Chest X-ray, PA view. Patient: 56 years old, sex M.
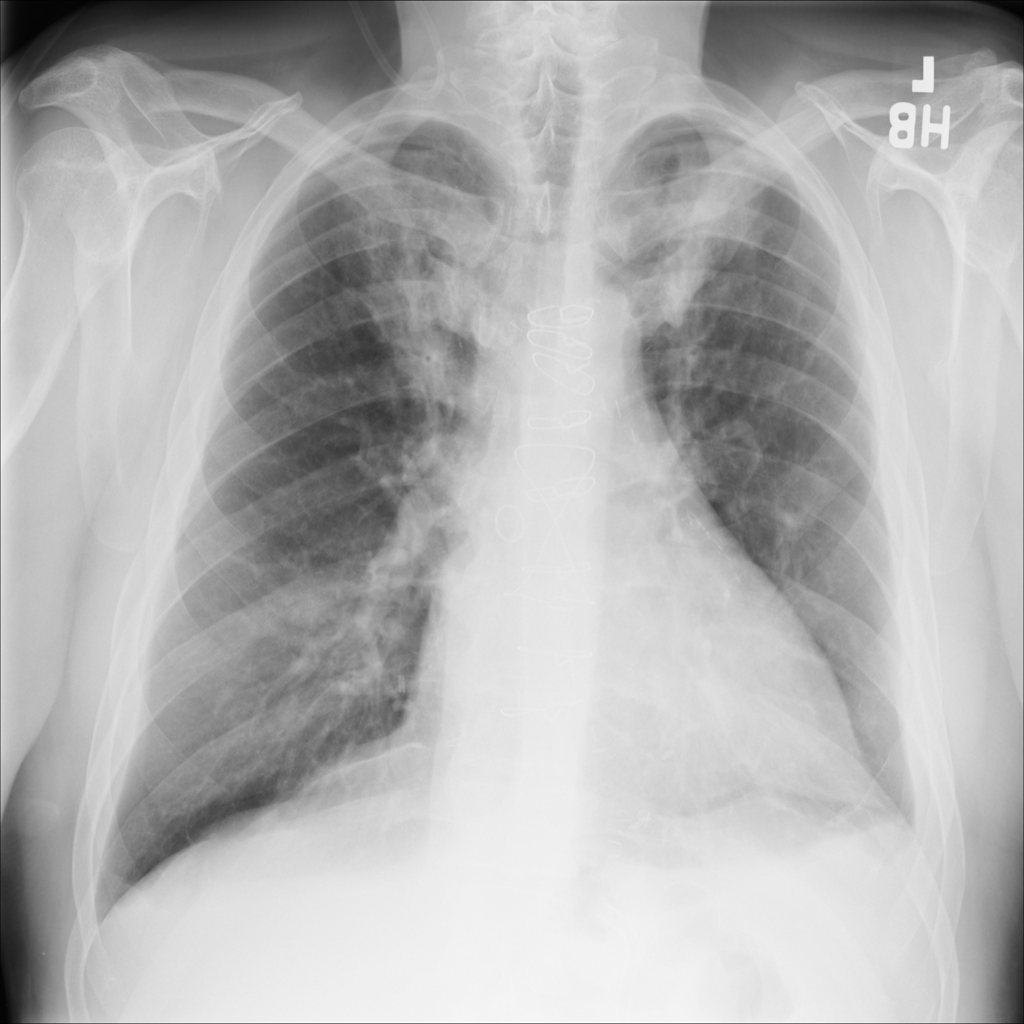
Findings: Effusion, Infiltration